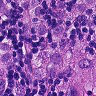
Metastatic tissue present: yes